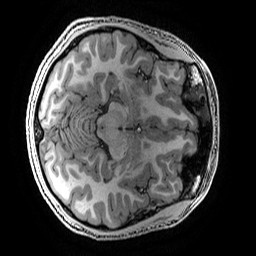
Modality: T1w
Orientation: axial
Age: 15
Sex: male
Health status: ill
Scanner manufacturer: ge
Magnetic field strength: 3 T
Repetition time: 0.007664 s
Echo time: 0.00342 s